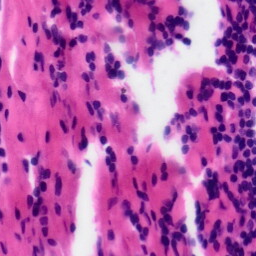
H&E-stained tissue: Tonsil